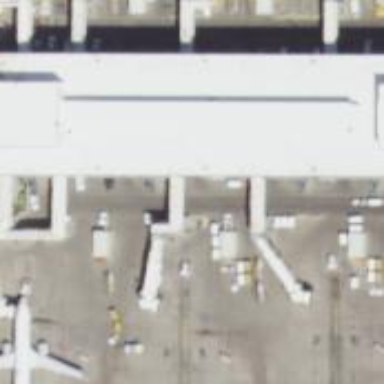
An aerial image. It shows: Airport gate.